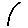
Label: moon